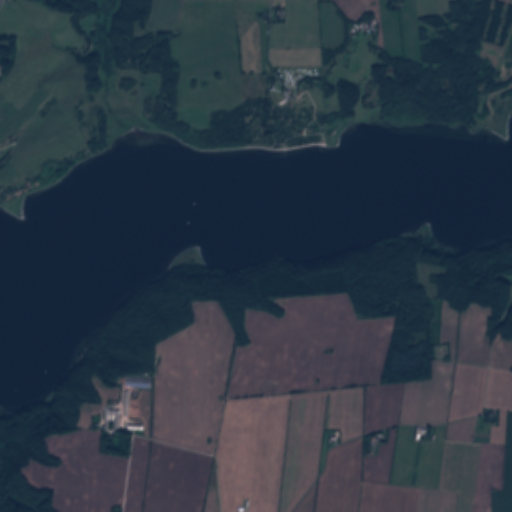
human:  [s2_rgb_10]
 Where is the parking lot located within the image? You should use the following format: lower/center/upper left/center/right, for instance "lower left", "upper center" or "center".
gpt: The parking lot is located in the upper center of the image.
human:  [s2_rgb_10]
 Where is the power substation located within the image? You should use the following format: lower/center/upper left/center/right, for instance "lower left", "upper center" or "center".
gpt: The power substation is located in the lower right of the image.
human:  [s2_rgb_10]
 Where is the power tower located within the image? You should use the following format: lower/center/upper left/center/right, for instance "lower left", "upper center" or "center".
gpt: The power tower is located in the lower right of the image.
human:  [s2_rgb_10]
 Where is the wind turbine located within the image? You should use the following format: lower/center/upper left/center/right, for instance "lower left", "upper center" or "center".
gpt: The wind turbine is located in the lower center of the image.
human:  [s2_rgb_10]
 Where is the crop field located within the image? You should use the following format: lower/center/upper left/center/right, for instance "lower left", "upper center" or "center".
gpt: There is no crop field in the image.